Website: macys
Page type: delivery-shipping
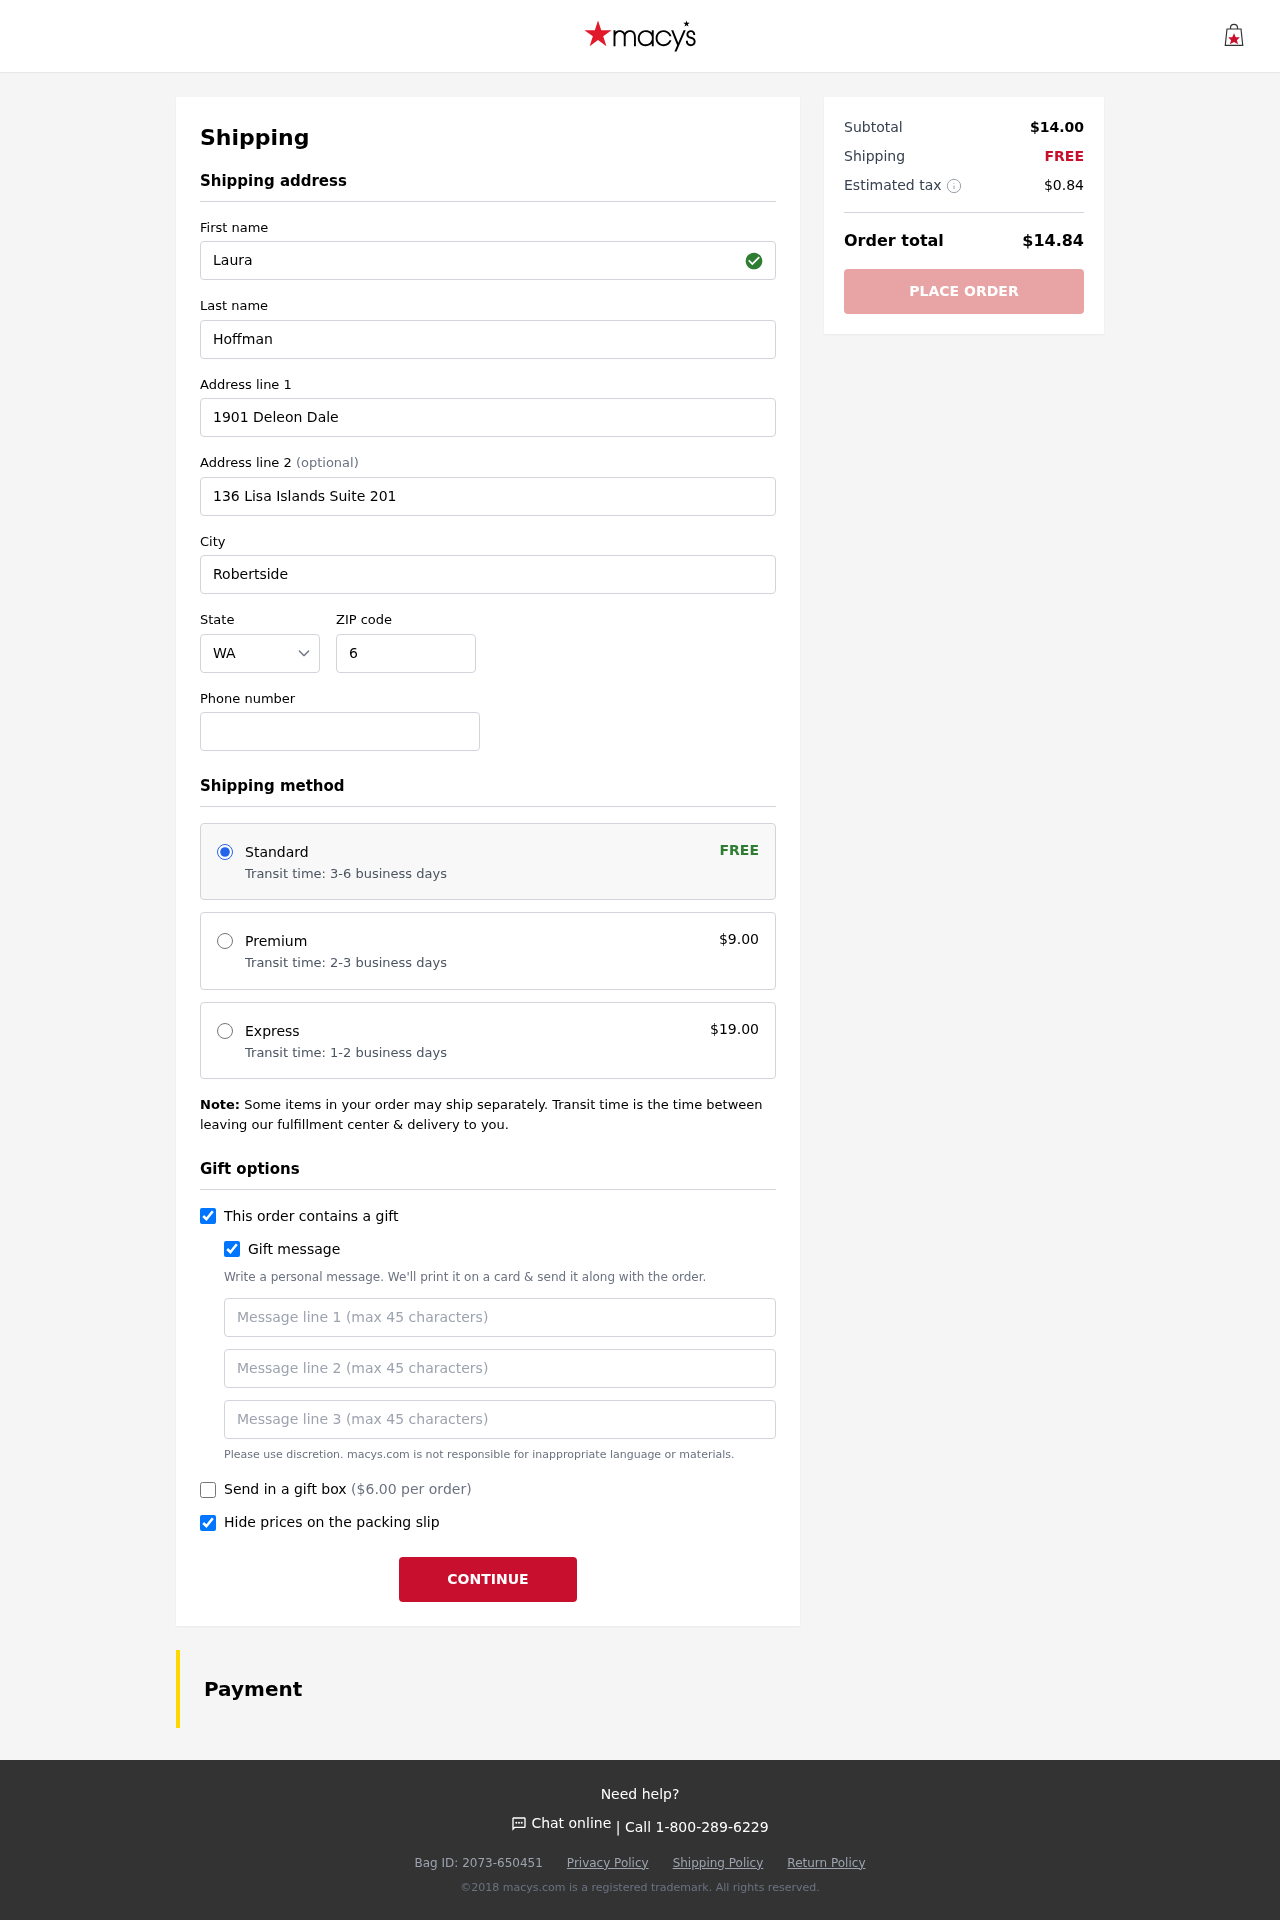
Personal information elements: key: PII_STATE_ABBR
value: WA
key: PII_FIRSTNAME
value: Laura
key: PII_LASTNAME
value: Hoffman
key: PII_STREET
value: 1901 Deleon Dale
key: PII_STREET2
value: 136 Lisa Islands Suite 201
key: PII_CITY
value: Robertside
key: PII_POSTCODE
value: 62351
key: PII_PHONE
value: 8113451672
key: PII_GIFT_MESSAGE
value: Hey Jessica! I thought you’d love this cool neck gaiter to rock during your outdoor adventures—it’s perfect for those sunny days ahead. Hope you enjoy it!  Laura
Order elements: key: ORDER_SHIPPING_STANDARD
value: Transit time: 3-6 business days
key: ORDER_SHIPPING_COST
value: FREE
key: ORDER_SHIPPING_PREMIUM
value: Transit time: 2-3 business days
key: ORDER_SHIPPING_PREMIUM_PRICE
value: $9.00
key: ORDER_SHIPPING_EXPRESS
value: Transit time: 1-2 business days
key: ORDER_SHIPPING_EXPRESS_PRICE
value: $19.00
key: ORDER_GIFT_BOX_PRICE
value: ($6.00 per order)
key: ORDER_SUBTOTAL
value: $14.00
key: ORDER_SHIPPING_COST2
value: FREE
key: ORDER_TAX
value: $0.84
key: ORDER_TOTAL
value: $14.84